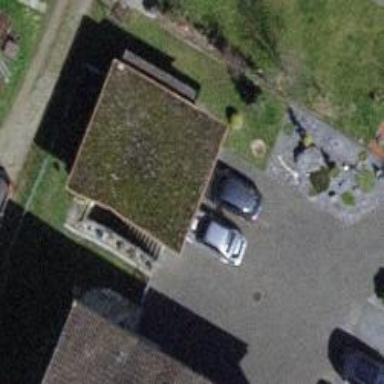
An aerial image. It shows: Building with tiled roof.